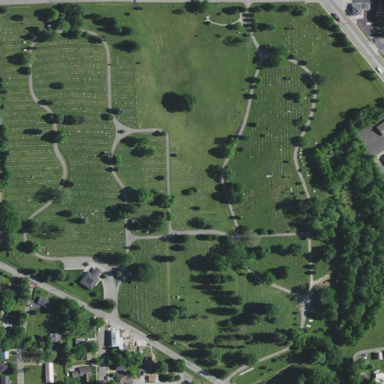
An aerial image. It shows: Cemetery.